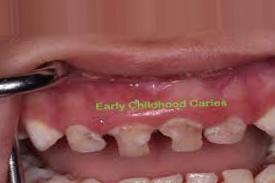
Condition: Caries